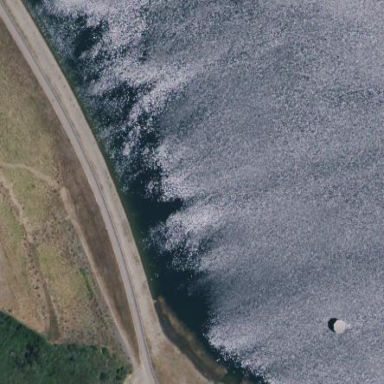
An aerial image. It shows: Dam across waterway.